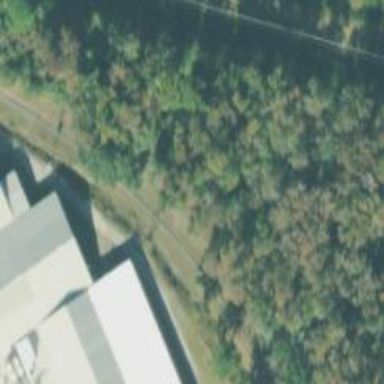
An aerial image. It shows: Rail spur service.